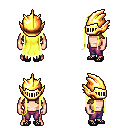
a pixel art fantasy rpg character, male body template, human, light skin, leather shoulder armor, magenta pants, gold extra-long hairstyle, gold helm, ghillies, four views (front, back, left, right), 2x2 character sprite sheet, small pixel art, hard edges, no anti-aliasing